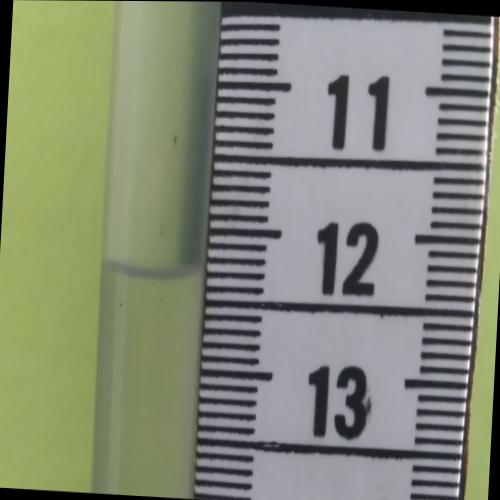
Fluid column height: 12.3 cm